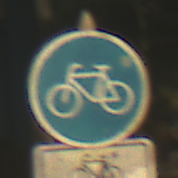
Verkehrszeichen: Radweg
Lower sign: EinspurigeFahrzeugeFrei6
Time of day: SunriseSunset
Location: Outdoor (Suburban)
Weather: Clear
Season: NotSpecified
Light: Natural